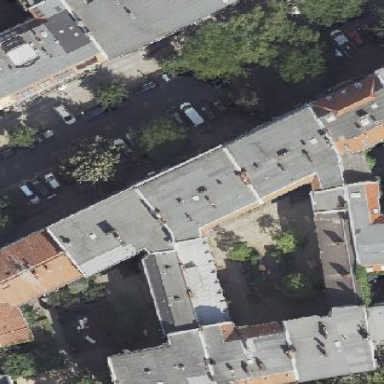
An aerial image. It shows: The image shows part of apartment building.